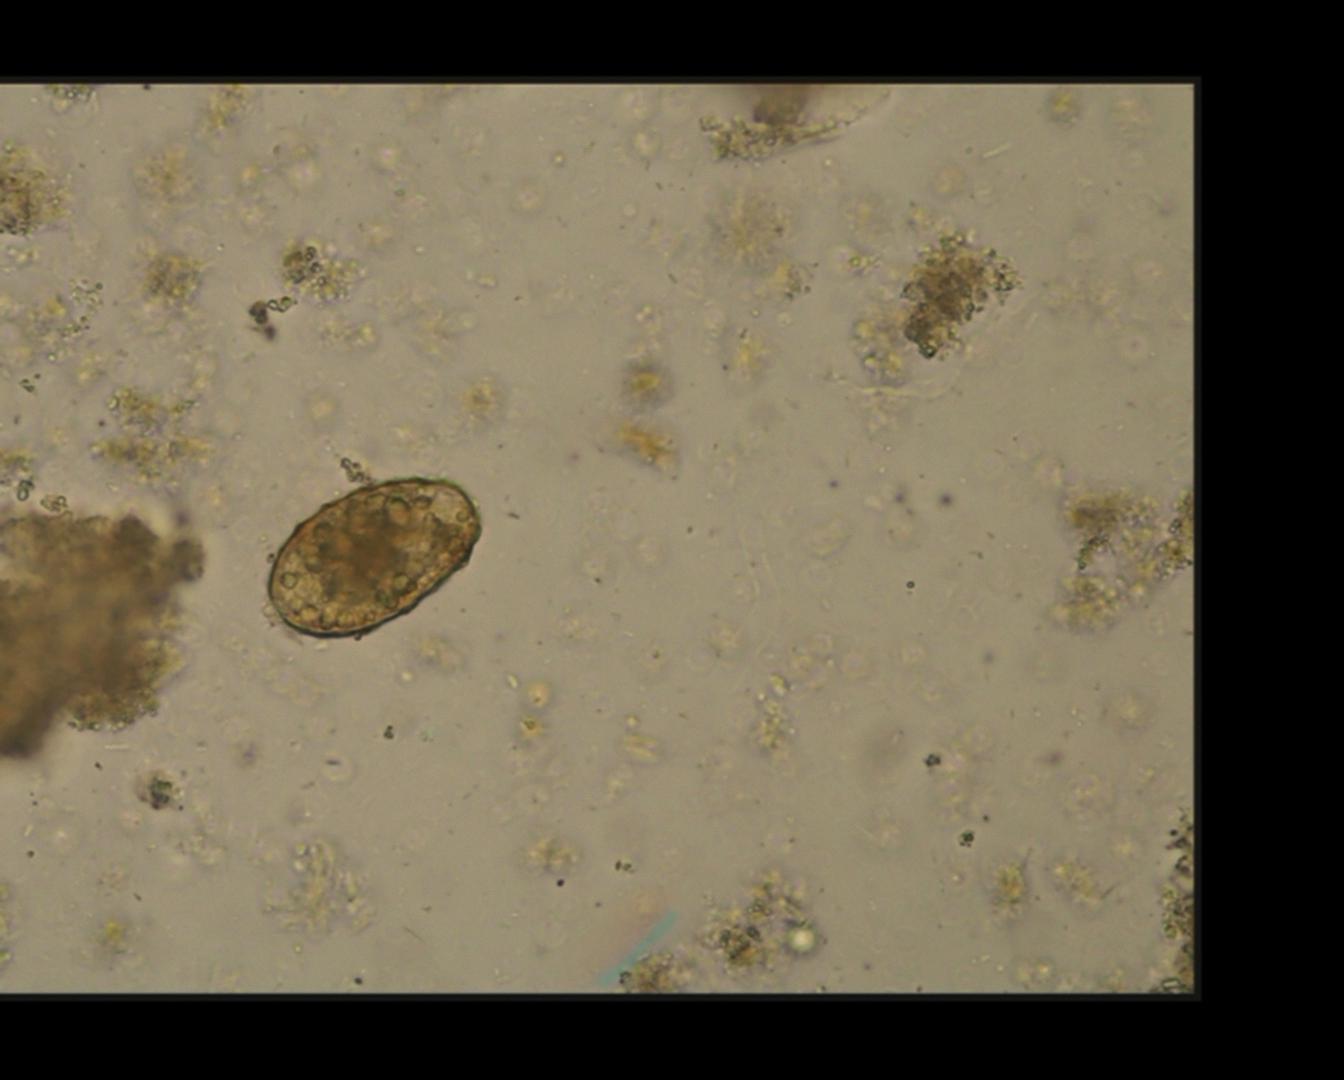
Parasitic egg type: Ascaris lumbricoides